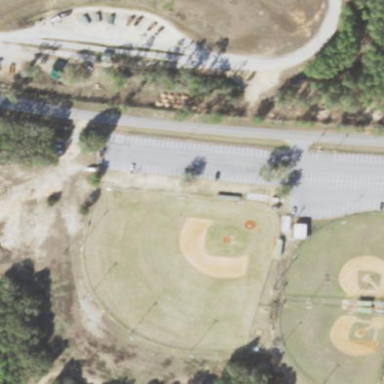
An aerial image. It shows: Baseball pitch for leisure land.